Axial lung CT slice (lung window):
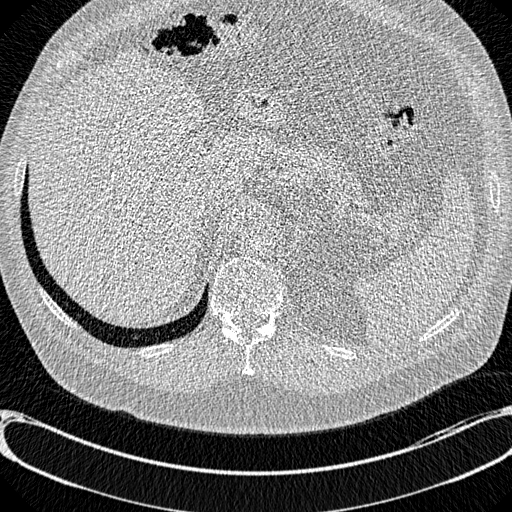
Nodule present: no